Aerial crown-view tile of a tropical tree (Barro Colorado Island, Panama), acquired 20250715:
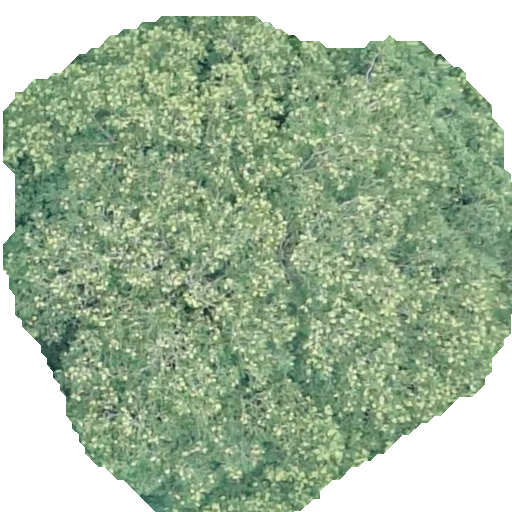
Species: Dipteryx oleifera
GBIF accepted scientific name: Dipteryx oleifera
Crown area: 302.588 m²